Question: I have a pretty hefty python script that I'm trying to cx_freeze, however when I run the executable file I keep getting the same error and it appears to be related to the docx module.
I'm using Python 3.3.5 with docx 0.7.6-py33 on a Windows 8.1 machine.
This is my setup script.
'''
from cx_Freeze import setup, Executable
includefiles = ['logo.ico','db.db','dbloc.bin']
includes = []
excludes = []
packages = ['tkinter','docx','sys', 'sqlite3', 'os', 'hashlib', 'random', 'uuid', 'base64', 'tempfile', 'win32api',
'winreg', 'ntplib', 'winsound', 'time', 'csv', 'webbrowser', 'inspect','datetime', 'decimal', 'ctypes',
'win32com.client','operator']
exe = Executable(
# what to build
script = "NEPOS.py",
initScript = None,
base = 'Win32GUI',
targetName = "Nepos.exe",
copyDependentFiles = True,
compress = True,
appendScriptToExe = True,
appendScriptToLibrary = True,
icon = 'Icon.ico'
)
setup(
name = "MyProgram",
version = "1.0.0",
description = 'Description',
author = "Joe Bloggs",
author_email = "123@gmail.com",
options = {"build_exe": {"excludes":excludes,"packages":packages,
"include_files":includefiles}},
executables = [exe]
)
'''
This is the error I'm getting.

It looks like it is having trouble finding methods that belong to docx, but my source code calls 'import docx' and it is listed as a dependent module in the setup file so I'm not sure why they aren't being included.
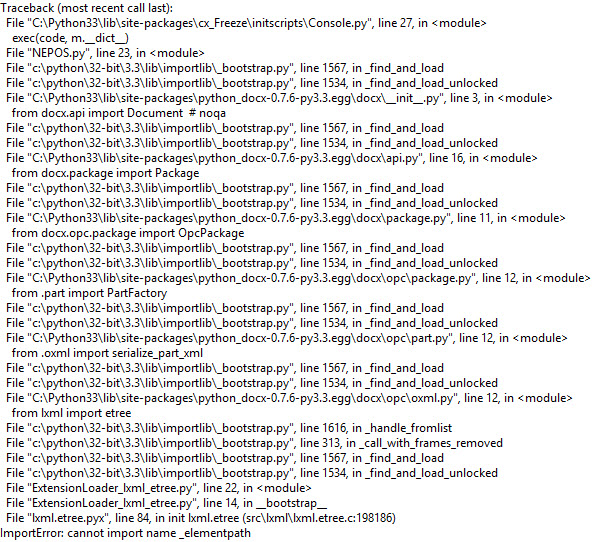
Answer: After a LOT of messing about I've finally cracked this. The 'docx' module is dependent on 'lxml'. Even though the raw '.py' file runs perfectly fine with just 'docx' imported, when cx_freezing you need to explicitly state the dependency by adding 'lxml' to the packages.